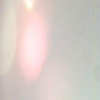
Label: sunburn